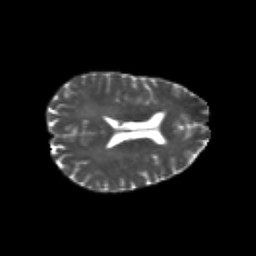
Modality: T2w
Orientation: axial
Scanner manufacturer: siemens
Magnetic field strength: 3 T
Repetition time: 6.8 s
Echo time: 0.093 s